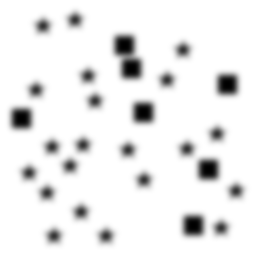
Squares: 7
Triangles: 0
Stars: 21
Total shapes: 28